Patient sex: M
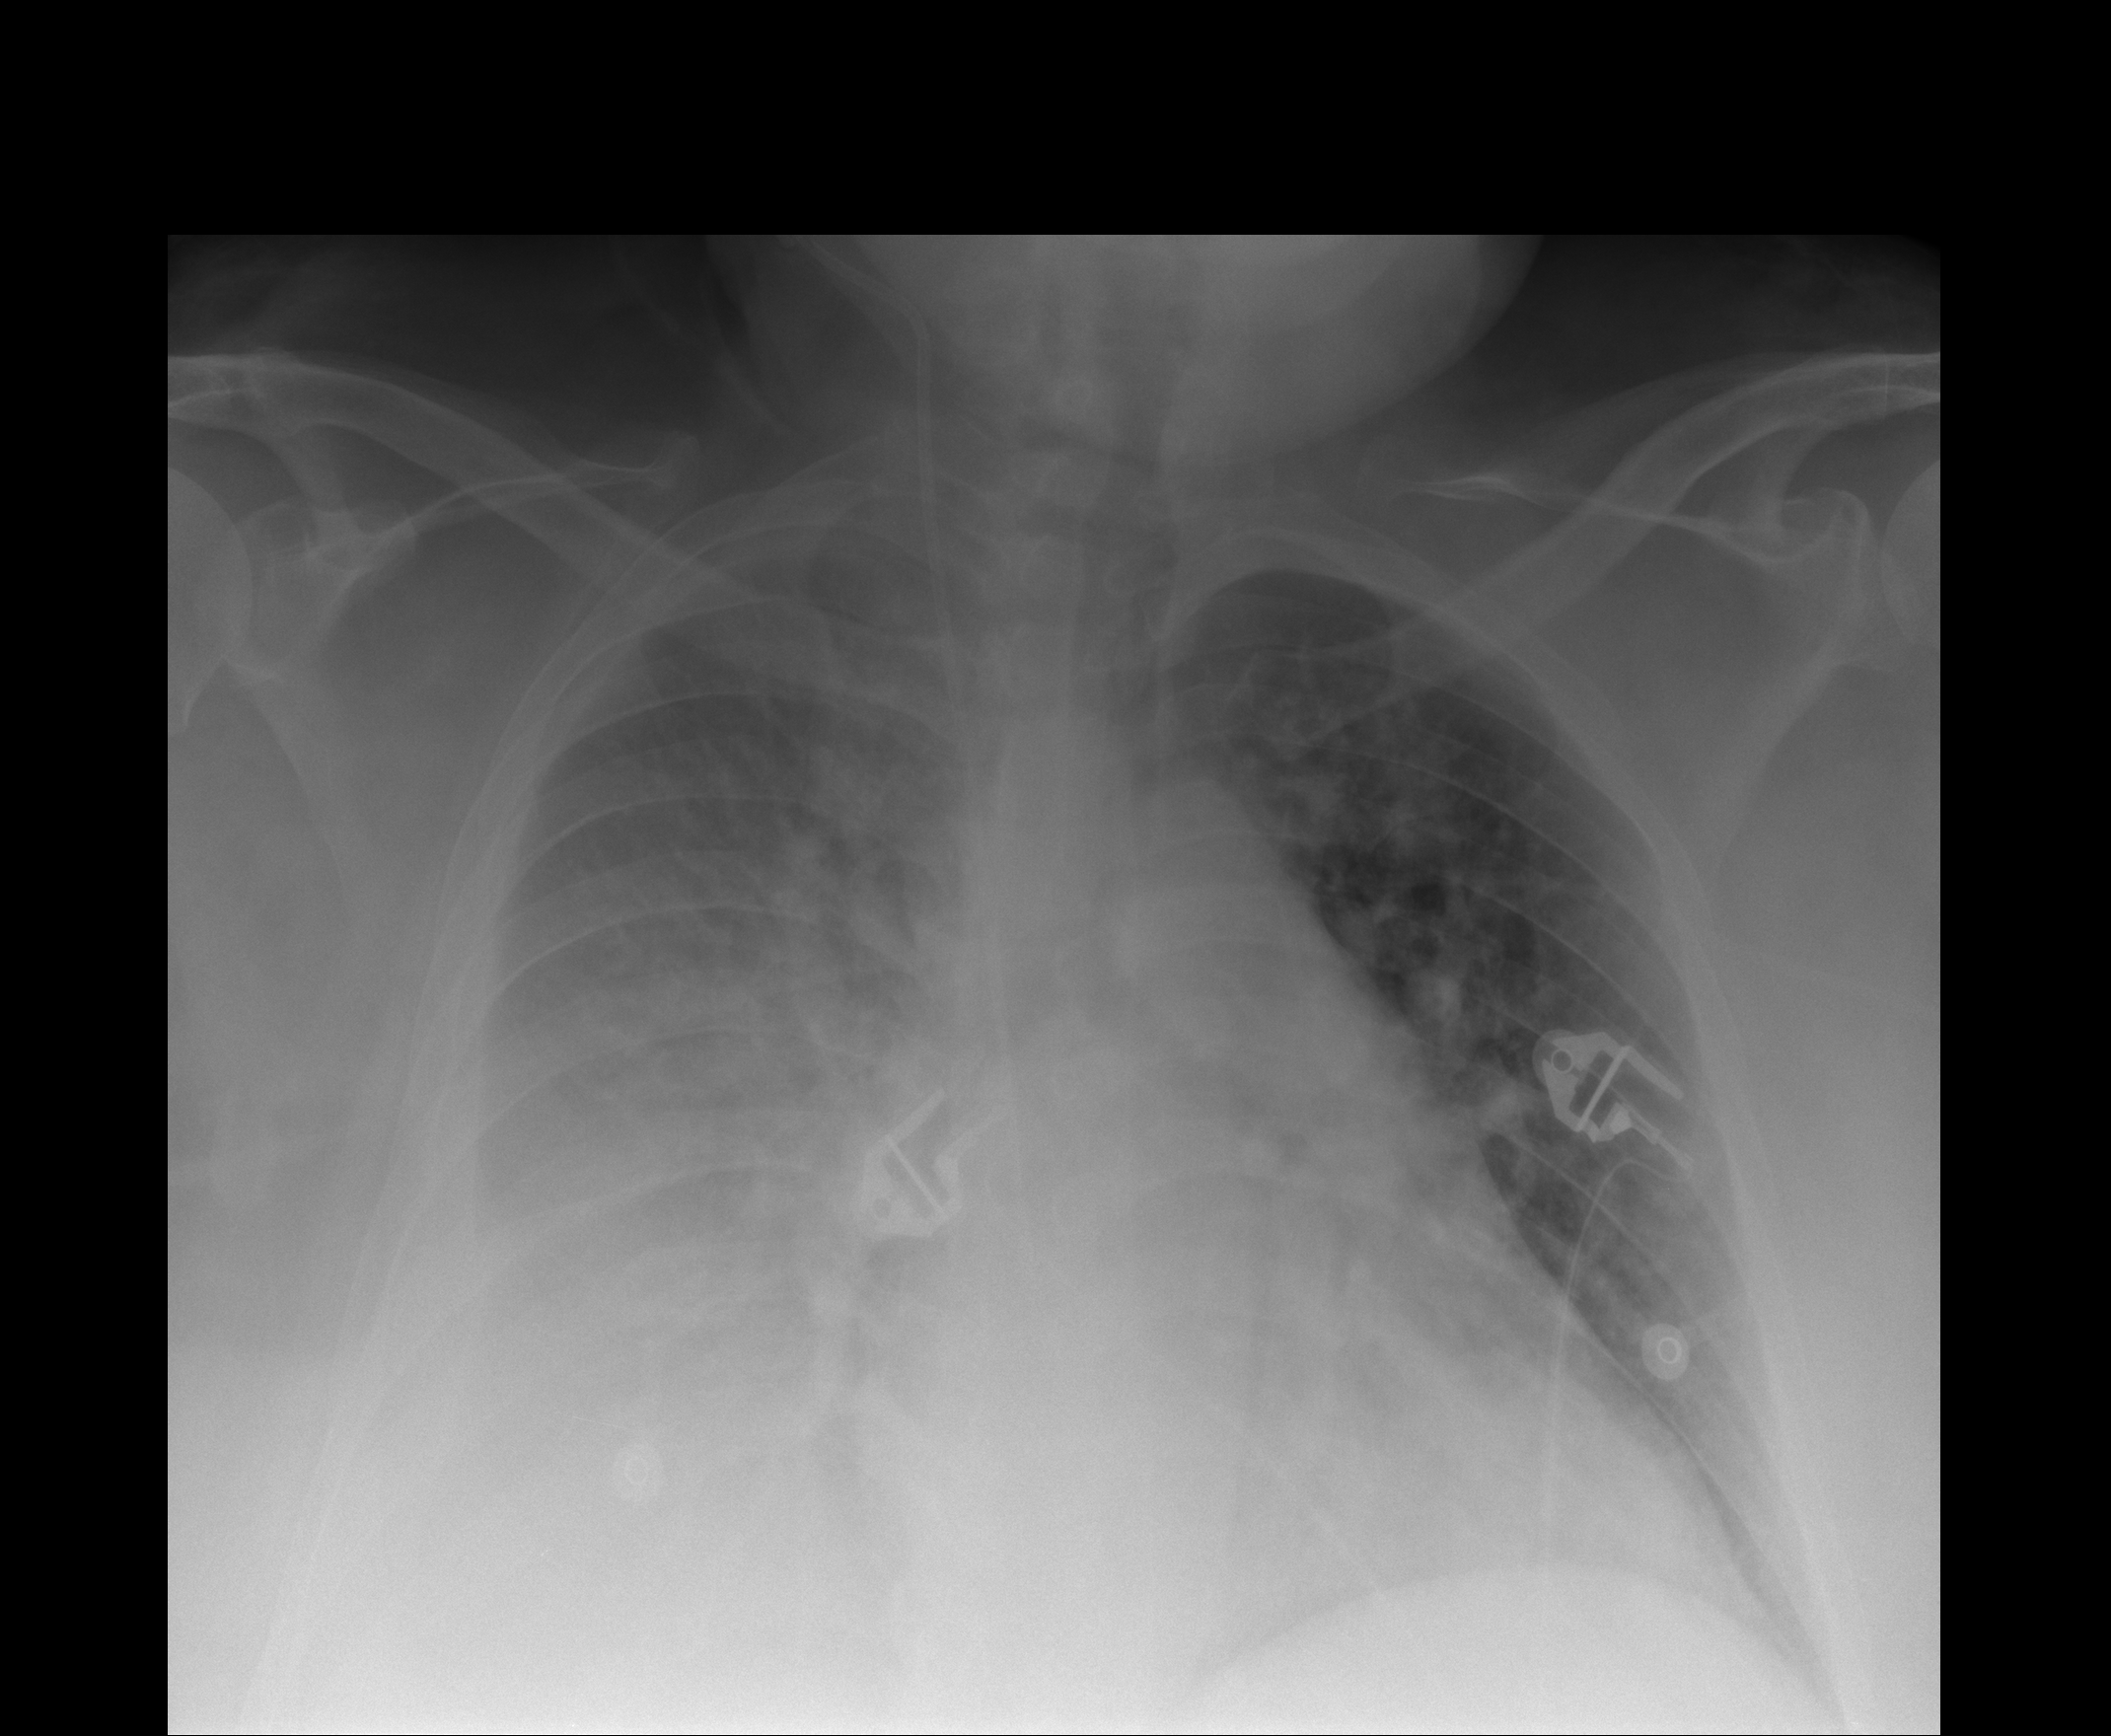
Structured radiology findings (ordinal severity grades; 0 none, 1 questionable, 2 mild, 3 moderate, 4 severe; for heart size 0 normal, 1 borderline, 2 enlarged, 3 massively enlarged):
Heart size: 0
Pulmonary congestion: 2
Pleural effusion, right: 3
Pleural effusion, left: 0
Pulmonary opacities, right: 2
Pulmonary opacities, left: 2
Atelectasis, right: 2
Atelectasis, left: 2